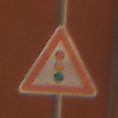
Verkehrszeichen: Lichtzeichenanlage
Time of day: MorningAfternoon
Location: Outdoor (Urban)
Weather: Clear
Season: NotSpecified
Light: Natural